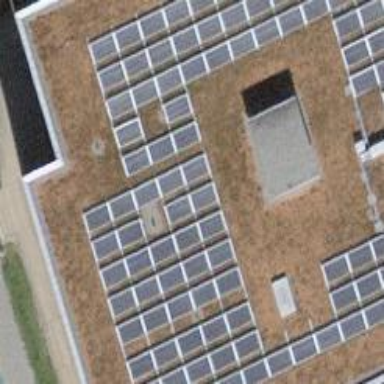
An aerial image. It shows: Solar power generator using photovoltaic panels.